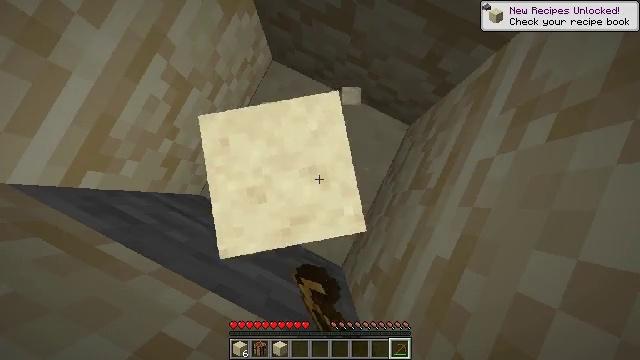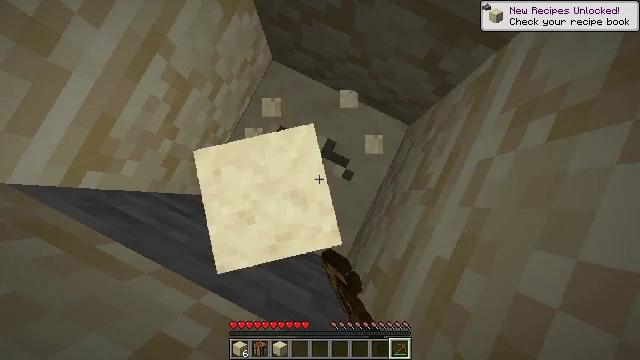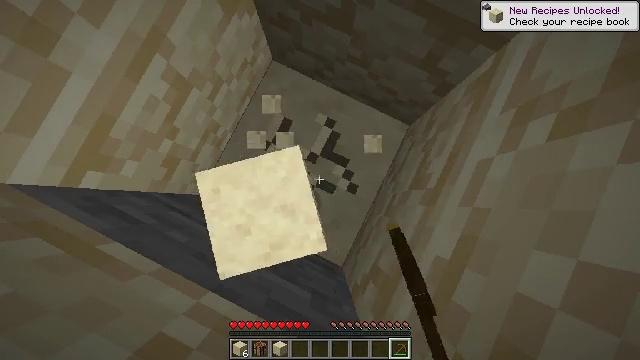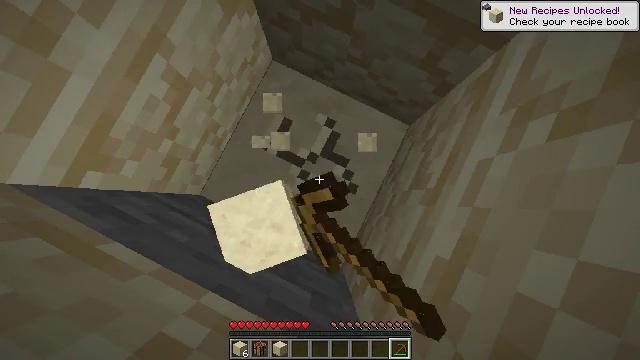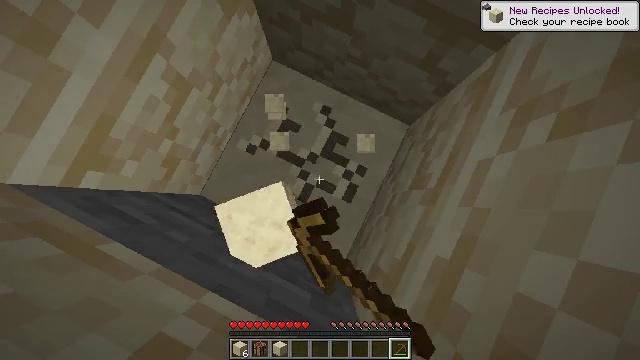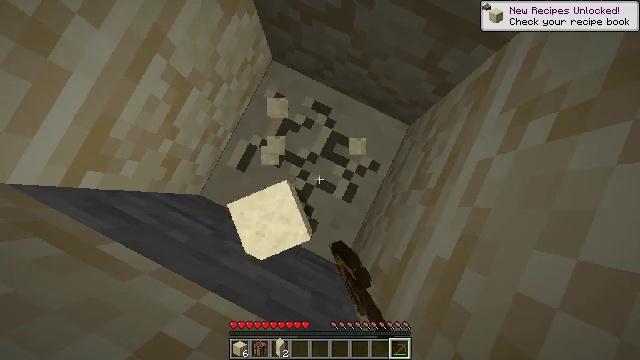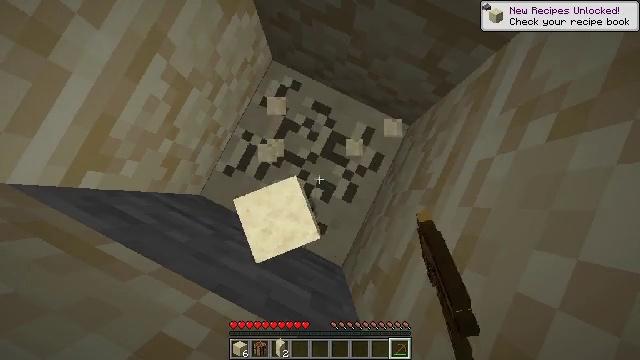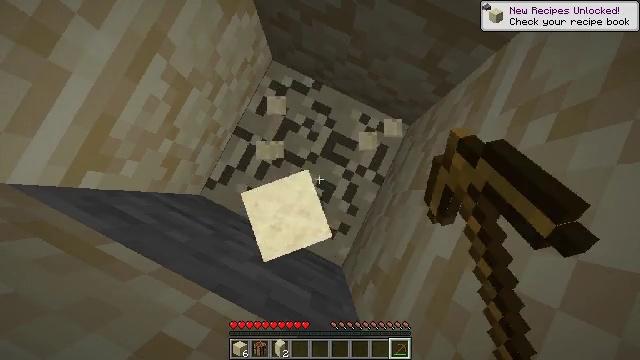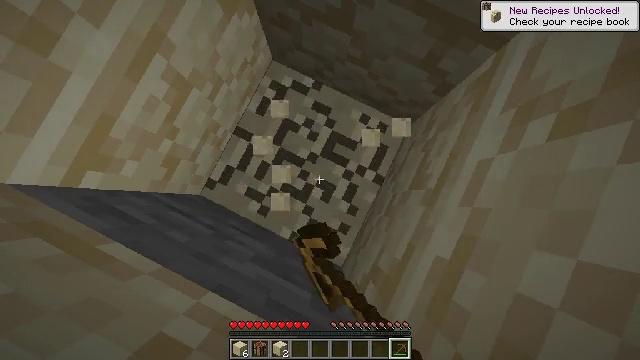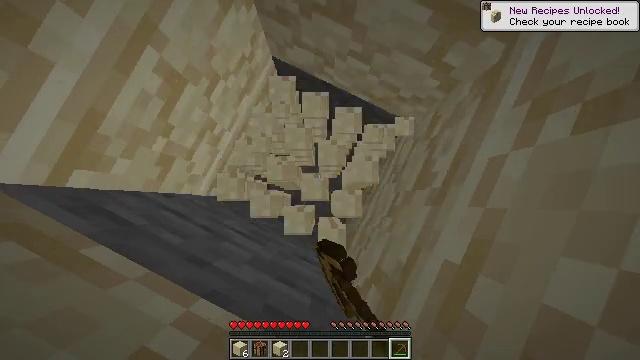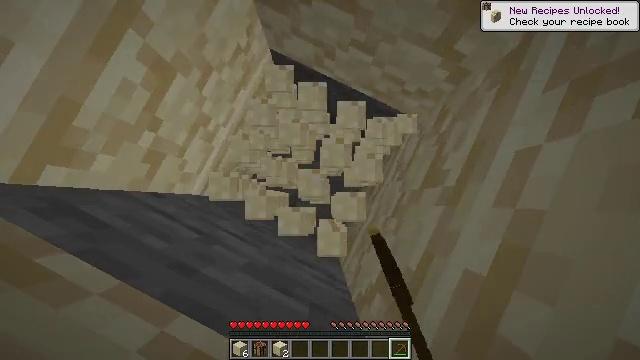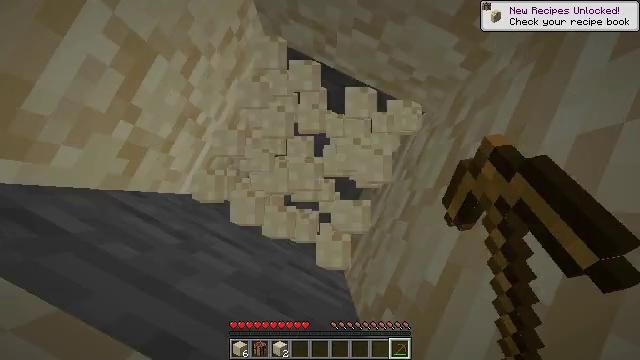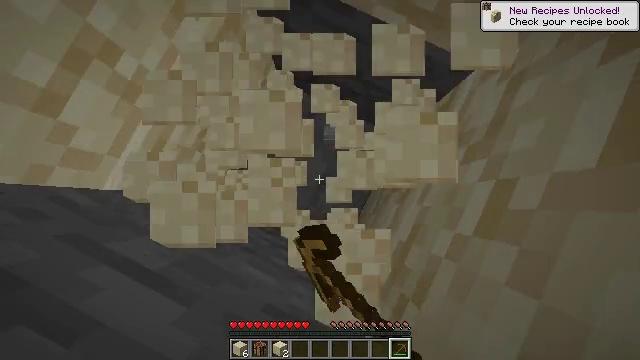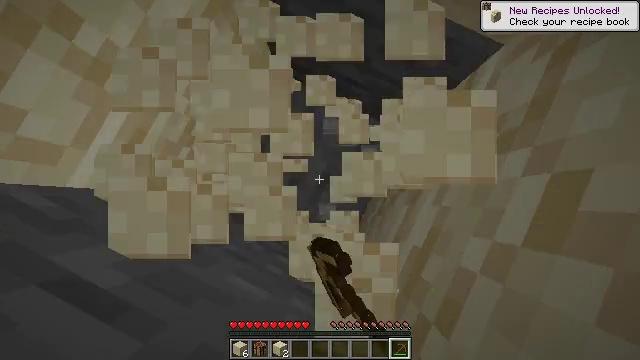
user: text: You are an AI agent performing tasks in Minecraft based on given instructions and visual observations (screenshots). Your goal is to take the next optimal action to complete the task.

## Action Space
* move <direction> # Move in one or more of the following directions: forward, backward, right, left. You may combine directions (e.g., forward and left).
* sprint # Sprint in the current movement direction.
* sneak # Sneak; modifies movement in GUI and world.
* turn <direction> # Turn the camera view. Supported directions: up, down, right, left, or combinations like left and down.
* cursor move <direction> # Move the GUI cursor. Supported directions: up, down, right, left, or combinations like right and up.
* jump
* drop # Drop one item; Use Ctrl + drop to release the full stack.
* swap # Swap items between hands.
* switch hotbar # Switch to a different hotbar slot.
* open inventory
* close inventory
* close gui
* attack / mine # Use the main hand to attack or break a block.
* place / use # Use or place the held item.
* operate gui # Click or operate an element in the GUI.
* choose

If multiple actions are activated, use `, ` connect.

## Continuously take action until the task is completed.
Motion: motion action
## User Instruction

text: Break the sandstone to collect.
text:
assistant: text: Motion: attack / mine
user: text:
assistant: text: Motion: attack / mine
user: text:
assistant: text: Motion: attack / mine
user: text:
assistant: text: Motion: attack / mine
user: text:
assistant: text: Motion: attack / mine
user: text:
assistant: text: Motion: attack / mine
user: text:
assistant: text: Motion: attack / mine
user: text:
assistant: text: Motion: attack / mine
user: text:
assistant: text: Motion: attack / mine
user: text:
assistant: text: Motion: attack / mine
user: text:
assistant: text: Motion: attack / mine
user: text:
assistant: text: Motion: attack / mine
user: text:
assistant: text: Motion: attack / mine
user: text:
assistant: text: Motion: attack / mine